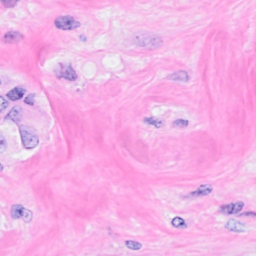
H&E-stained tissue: Breast